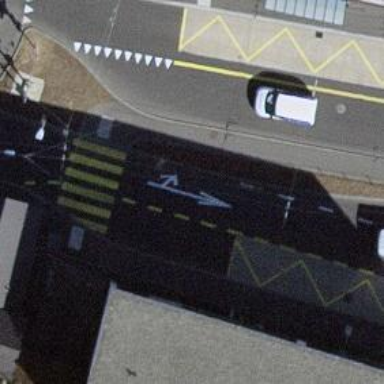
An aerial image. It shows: Bus stop with platform for public transport.